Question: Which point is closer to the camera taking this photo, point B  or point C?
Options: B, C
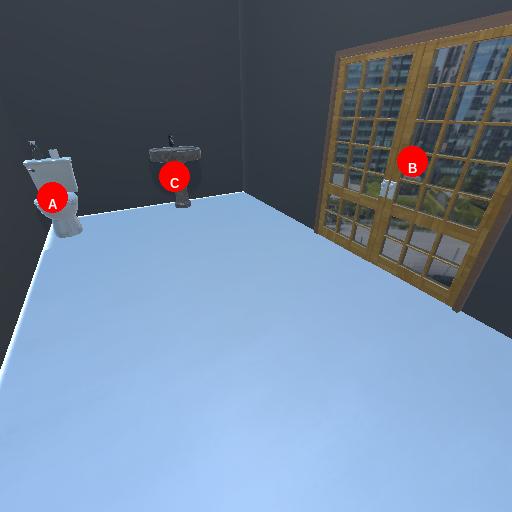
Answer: B